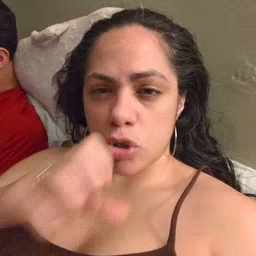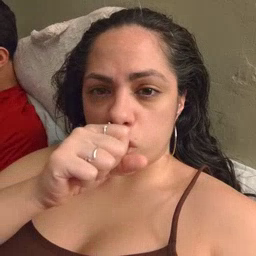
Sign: orange